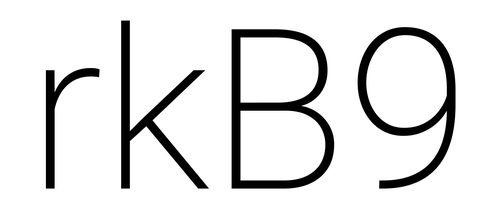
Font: Roboto_ExtraLight